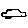
Label: car